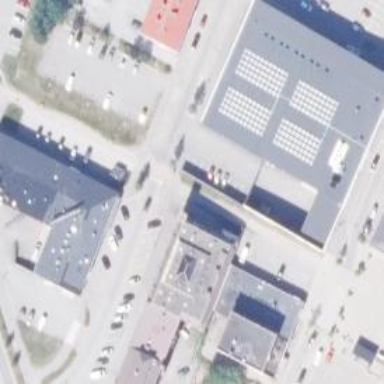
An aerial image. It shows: Supermarket building.